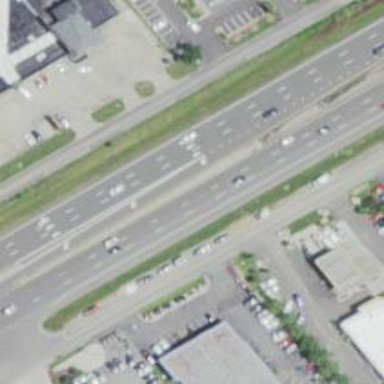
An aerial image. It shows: Asphalt trunk highway classified as expressway.